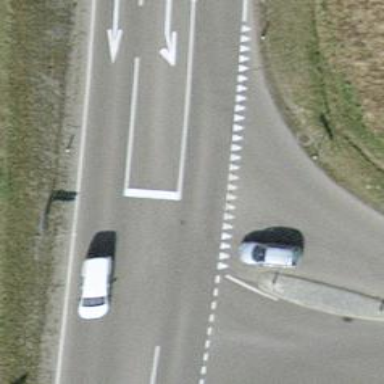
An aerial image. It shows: Road with "give way" sign.